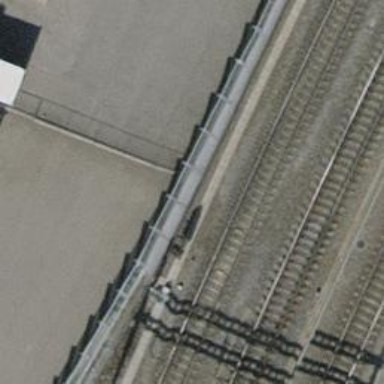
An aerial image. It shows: Wall barrier.